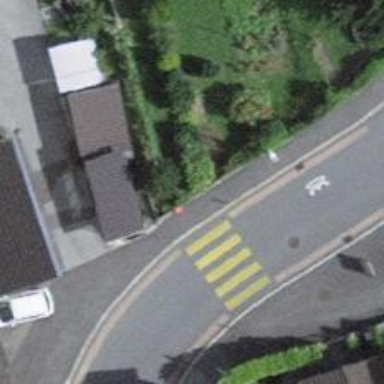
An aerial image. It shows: Zebra crossing on the road.